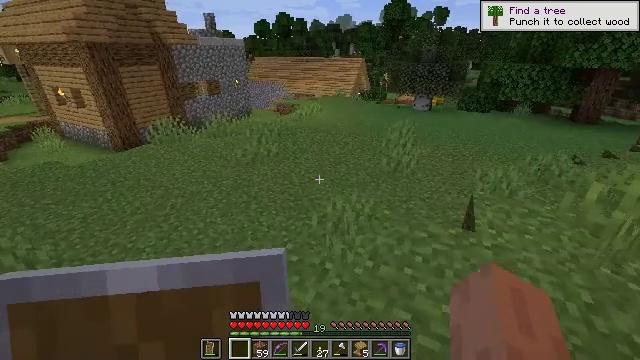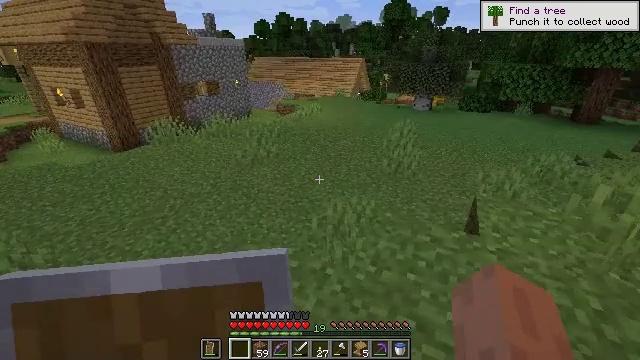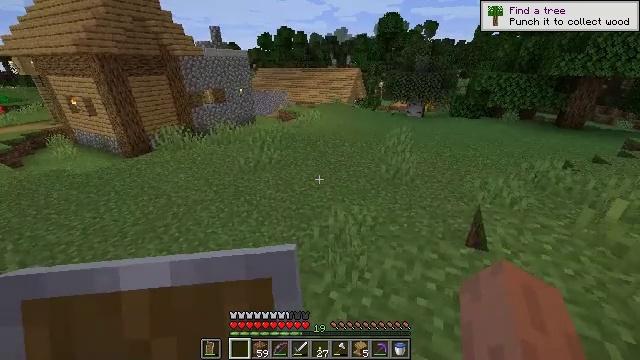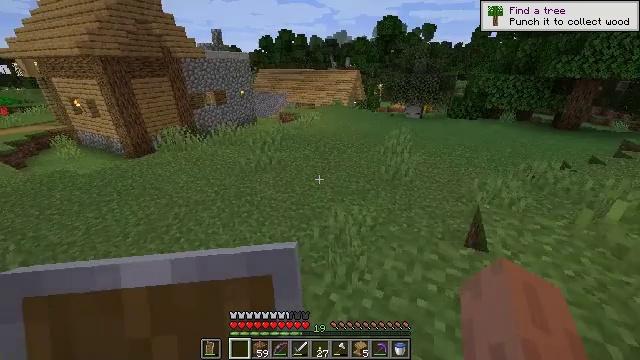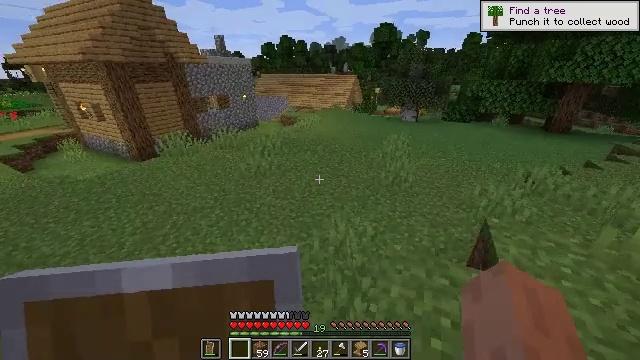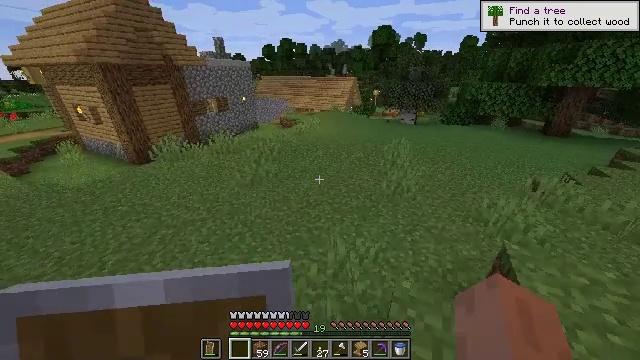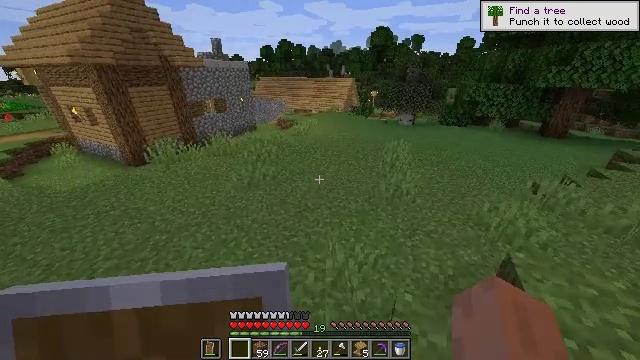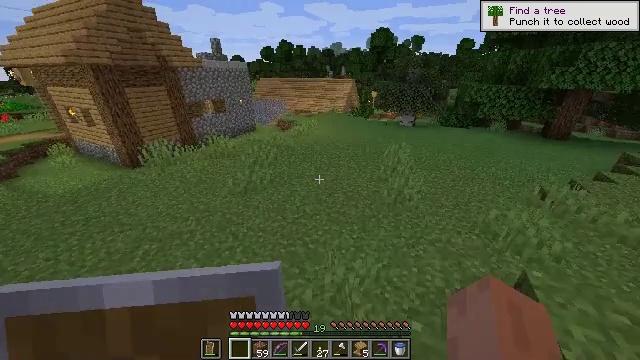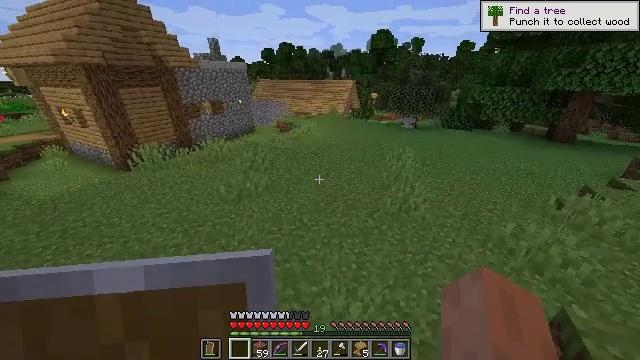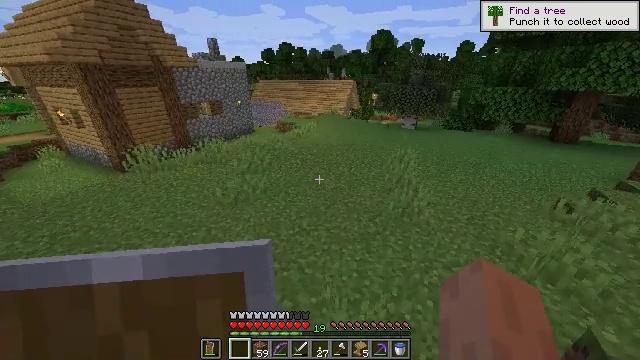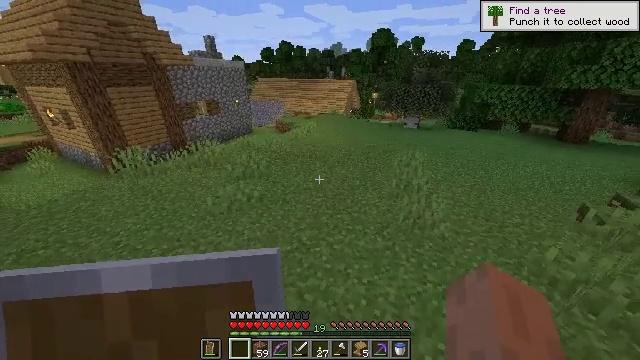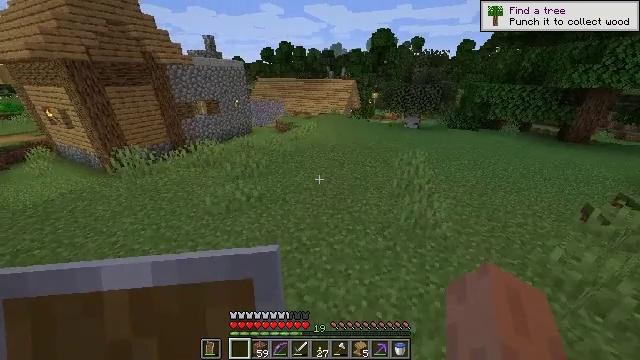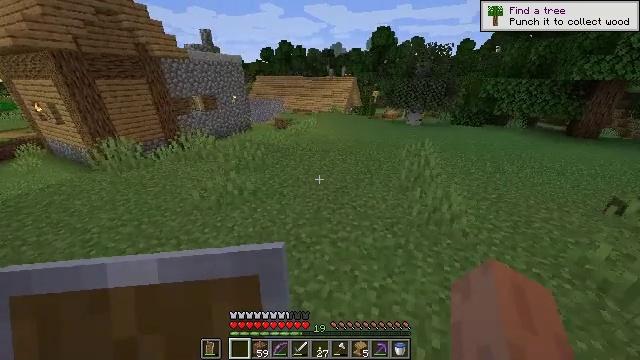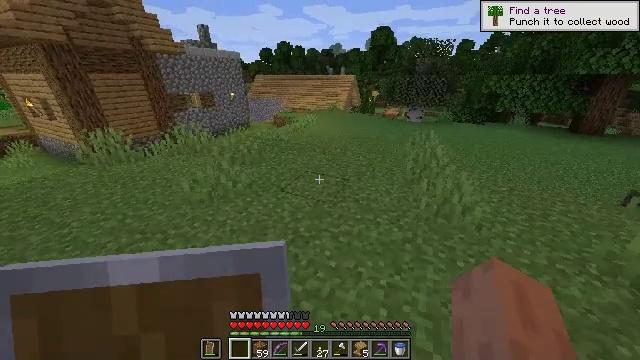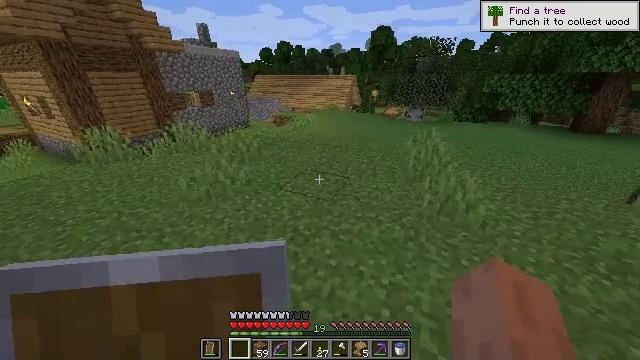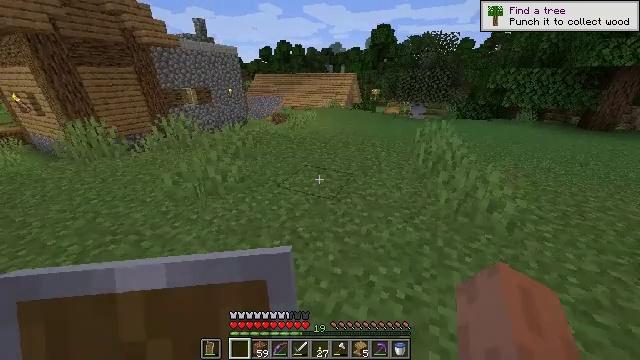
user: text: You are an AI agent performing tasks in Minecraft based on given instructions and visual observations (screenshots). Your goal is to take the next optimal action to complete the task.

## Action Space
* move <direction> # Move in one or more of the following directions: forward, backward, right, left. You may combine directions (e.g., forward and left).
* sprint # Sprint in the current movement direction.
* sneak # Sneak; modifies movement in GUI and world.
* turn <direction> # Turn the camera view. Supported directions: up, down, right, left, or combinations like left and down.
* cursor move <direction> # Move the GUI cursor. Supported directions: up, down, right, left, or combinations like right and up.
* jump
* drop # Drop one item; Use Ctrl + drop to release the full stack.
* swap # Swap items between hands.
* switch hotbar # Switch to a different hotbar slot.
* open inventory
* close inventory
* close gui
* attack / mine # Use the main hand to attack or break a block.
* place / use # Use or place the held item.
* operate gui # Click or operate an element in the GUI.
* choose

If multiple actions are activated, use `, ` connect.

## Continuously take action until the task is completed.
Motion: motion action
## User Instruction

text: Open the crafting interface to craft an oak sign.
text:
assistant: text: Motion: move forward
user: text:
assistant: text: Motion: move forward
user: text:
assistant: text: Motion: move forward
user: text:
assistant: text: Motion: move forward
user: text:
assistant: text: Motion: move forward
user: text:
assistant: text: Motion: move forward
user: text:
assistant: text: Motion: move forward
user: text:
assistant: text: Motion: move forward
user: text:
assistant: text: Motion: move forward
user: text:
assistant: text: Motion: move forward
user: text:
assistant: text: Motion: move forward
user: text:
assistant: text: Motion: move forward
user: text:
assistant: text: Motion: move forward
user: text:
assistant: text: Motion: move forward
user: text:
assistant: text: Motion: move forward
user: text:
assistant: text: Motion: move forward
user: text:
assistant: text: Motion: move forward
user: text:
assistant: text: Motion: move forward
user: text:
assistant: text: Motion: move forward
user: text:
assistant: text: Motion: move forward
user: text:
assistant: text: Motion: move forward
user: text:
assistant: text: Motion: move forward
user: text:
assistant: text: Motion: move forward, jump
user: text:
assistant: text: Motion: move forward, jump
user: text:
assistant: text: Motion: move forward, jump
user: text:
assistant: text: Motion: move forward, jump
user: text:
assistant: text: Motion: move forward, jump
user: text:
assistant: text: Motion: move forward, jump
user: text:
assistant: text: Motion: move forward, jump
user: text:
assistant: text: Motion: move forward, jump